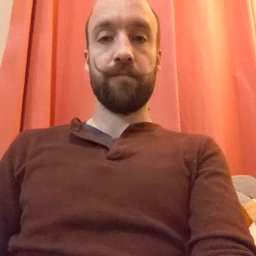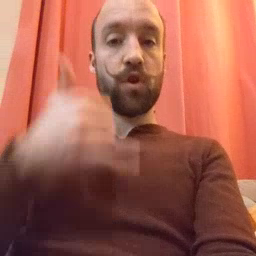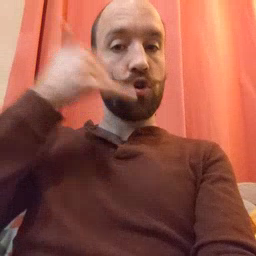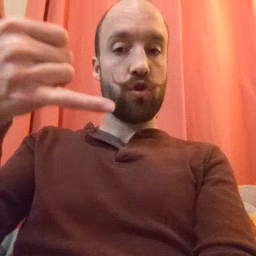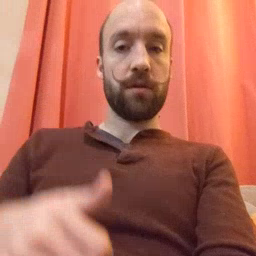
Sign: callonphone